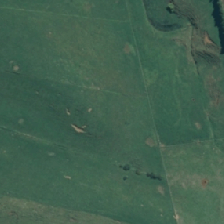
Land cover: high_producing_grassland